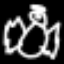
Label: angel